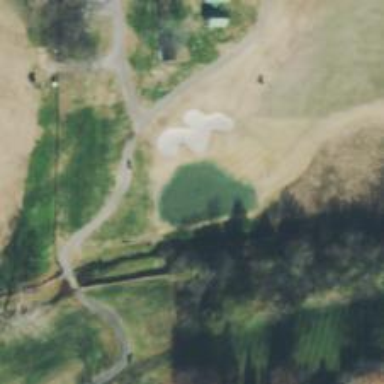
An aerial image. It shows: View of golf hole.